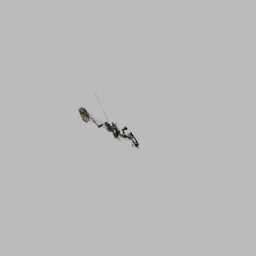
Label: tools